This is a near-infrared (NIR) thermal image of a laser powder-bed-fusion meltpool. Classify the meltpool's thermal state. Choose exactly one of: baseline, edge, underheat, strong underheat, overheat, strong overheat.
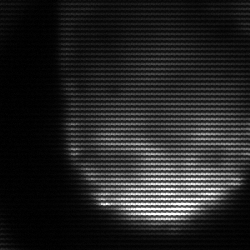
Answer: edge